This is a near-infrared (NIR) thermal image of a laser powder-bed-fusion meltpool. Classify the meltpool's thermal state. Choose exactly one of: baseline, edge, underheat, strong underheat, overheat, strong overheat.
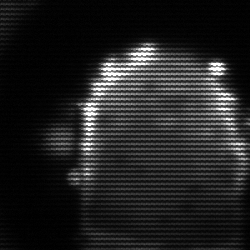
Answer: baseline